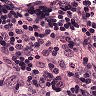
Metastatic tissue present: yes